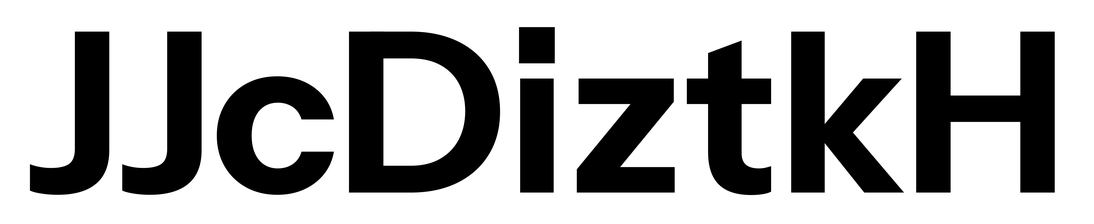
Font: InstrumentSans_Bold